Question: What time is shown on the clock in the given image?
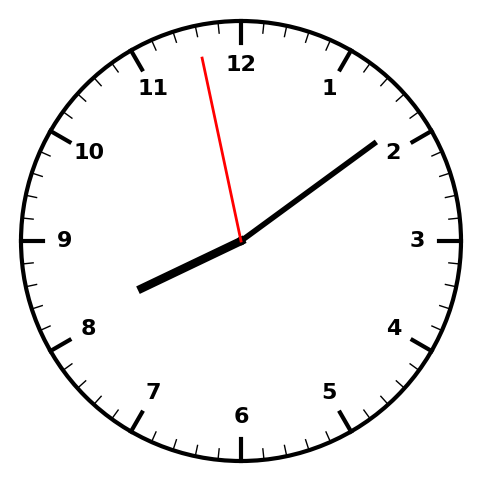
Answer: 08:08:58